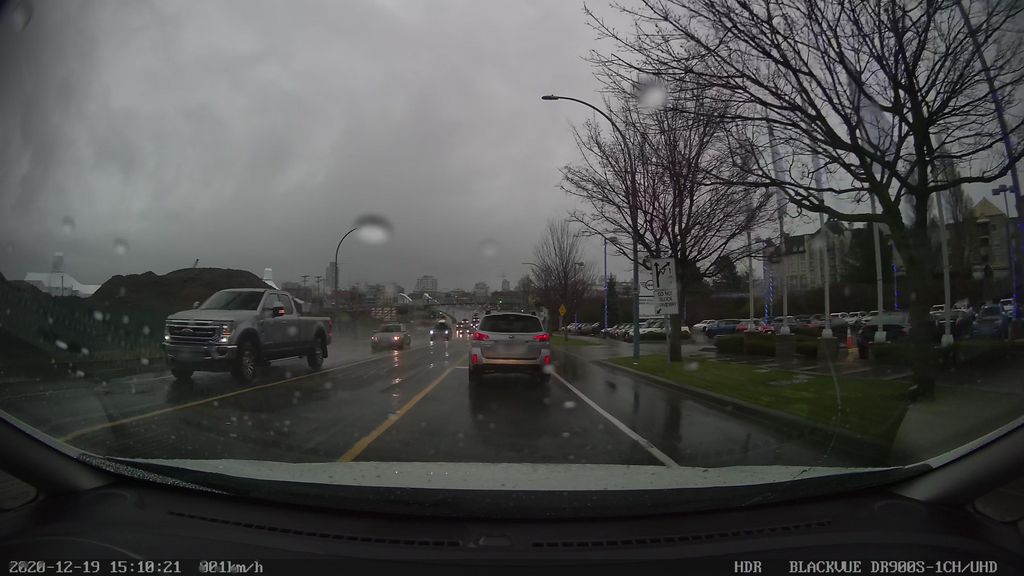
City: victoria